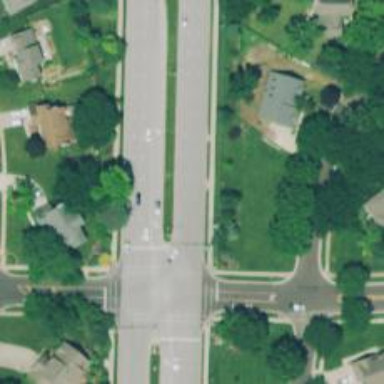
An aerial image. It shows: Dash road marking.